Question: I created an item renderer for a advanced datagrid and decided to put color on some of the cells. However the result comes with a vertical gap between the colored cell ( you can notice a big gap of white lines between the red cells on the screenshot)
Any idea how to remove this?
For the coloring of cell, I follow this tutorial <URL>.

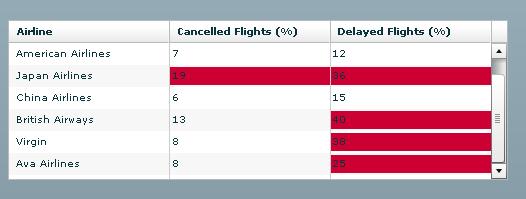
Answer: Can you set <URL> to 0? Docs make me think that these two properties control the gap.